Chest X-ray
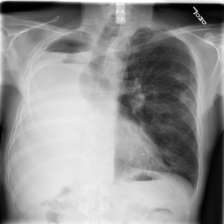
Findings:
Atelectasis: negative
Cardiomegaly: negative
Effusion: negative
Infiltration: negative
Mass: negative
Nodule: negative
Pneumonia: negative
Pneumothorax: negative
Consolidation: negative
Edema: negative
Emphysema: negative
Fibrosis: negative
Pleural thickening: negative
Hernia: negative